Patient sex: M
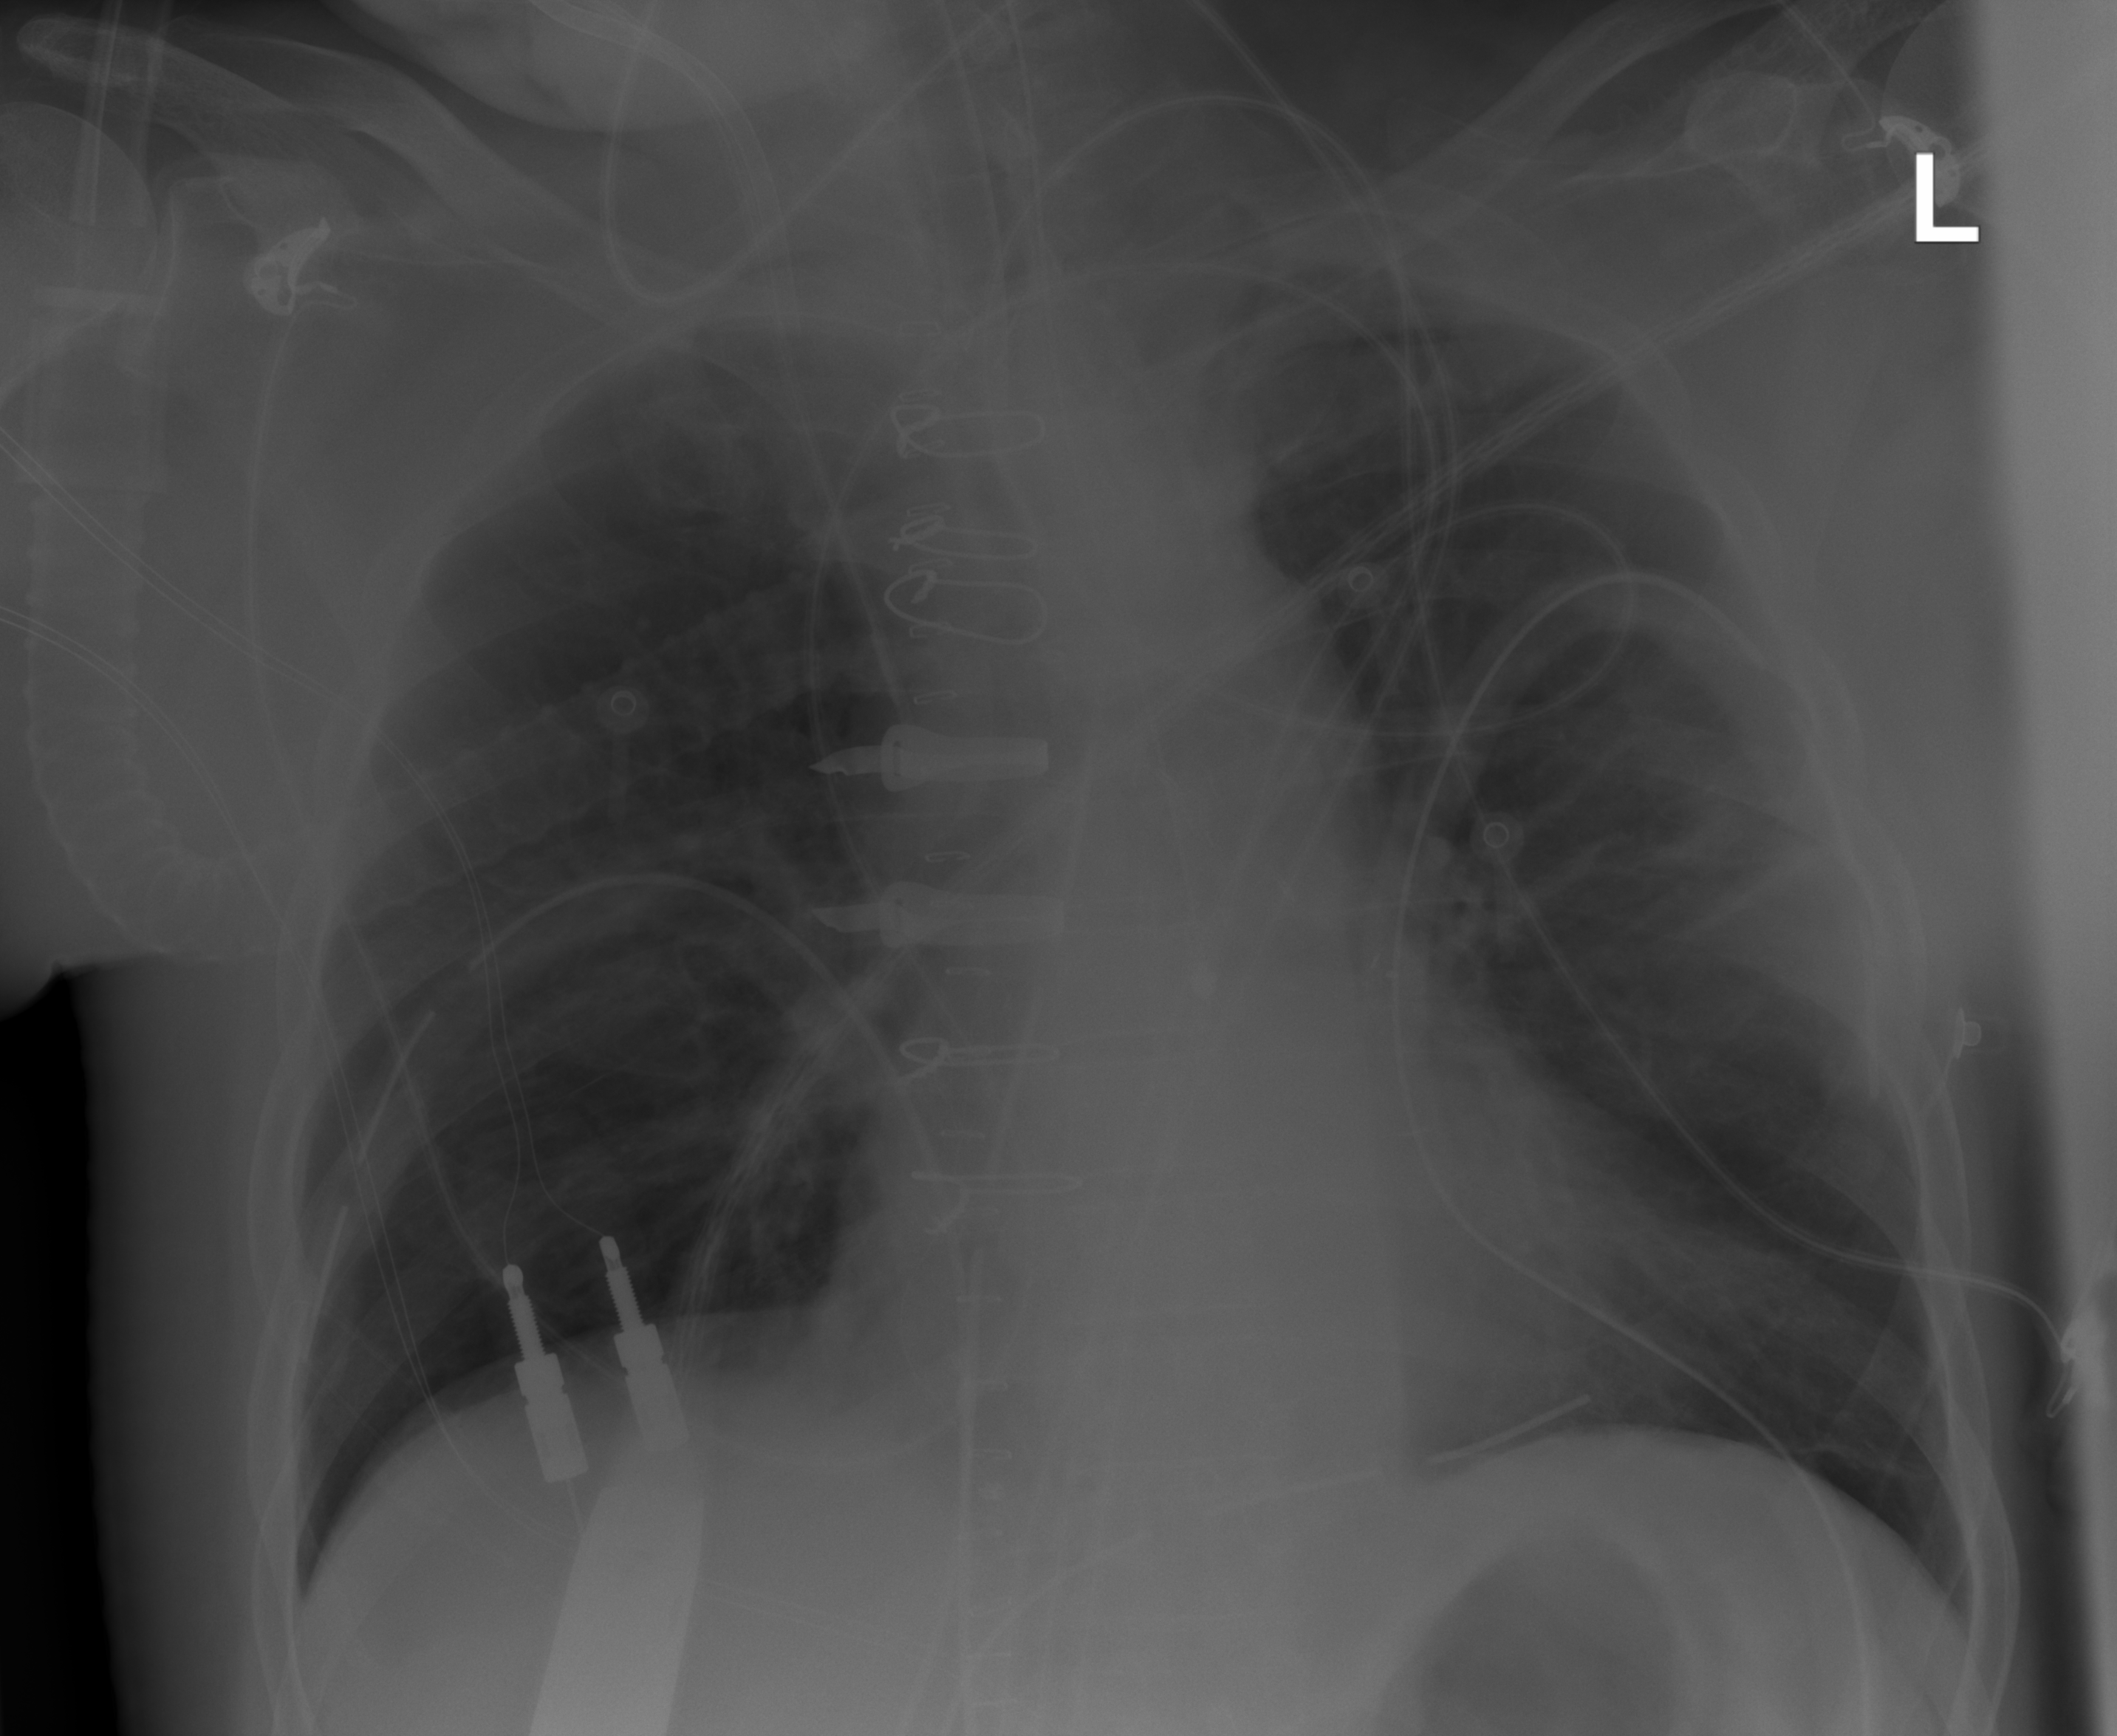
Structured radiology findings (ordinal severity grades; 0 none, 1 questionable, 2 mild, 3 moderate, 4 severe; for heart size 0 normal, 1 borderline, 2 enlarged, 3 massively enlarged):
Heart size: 0
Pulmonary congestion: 0
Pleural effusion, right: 0
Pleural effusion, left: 0
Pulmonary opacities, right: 0
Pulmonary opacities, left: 0
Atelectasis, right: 0
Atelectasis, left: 2